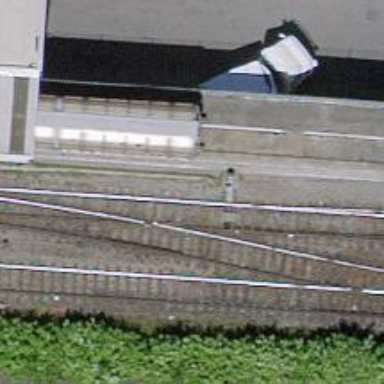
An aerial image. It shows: Single-track electrified railway spur with contact line for service.